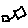
Label: square